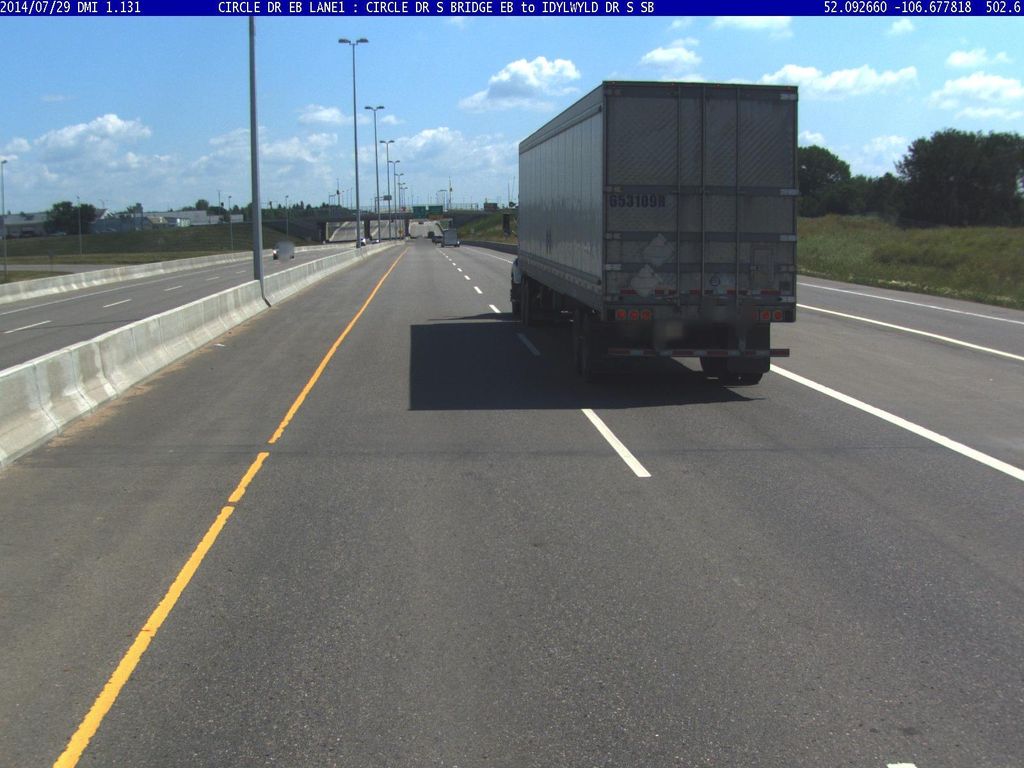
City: saskatoon